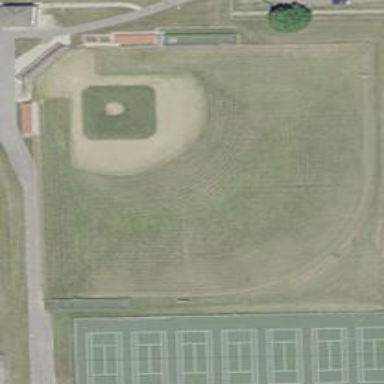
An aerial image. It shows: Baseball pitch for leisure and sports activities.